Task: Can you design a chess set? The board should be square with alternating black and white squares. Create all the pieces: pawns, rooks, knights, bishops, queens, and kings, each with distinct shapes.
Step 1891:
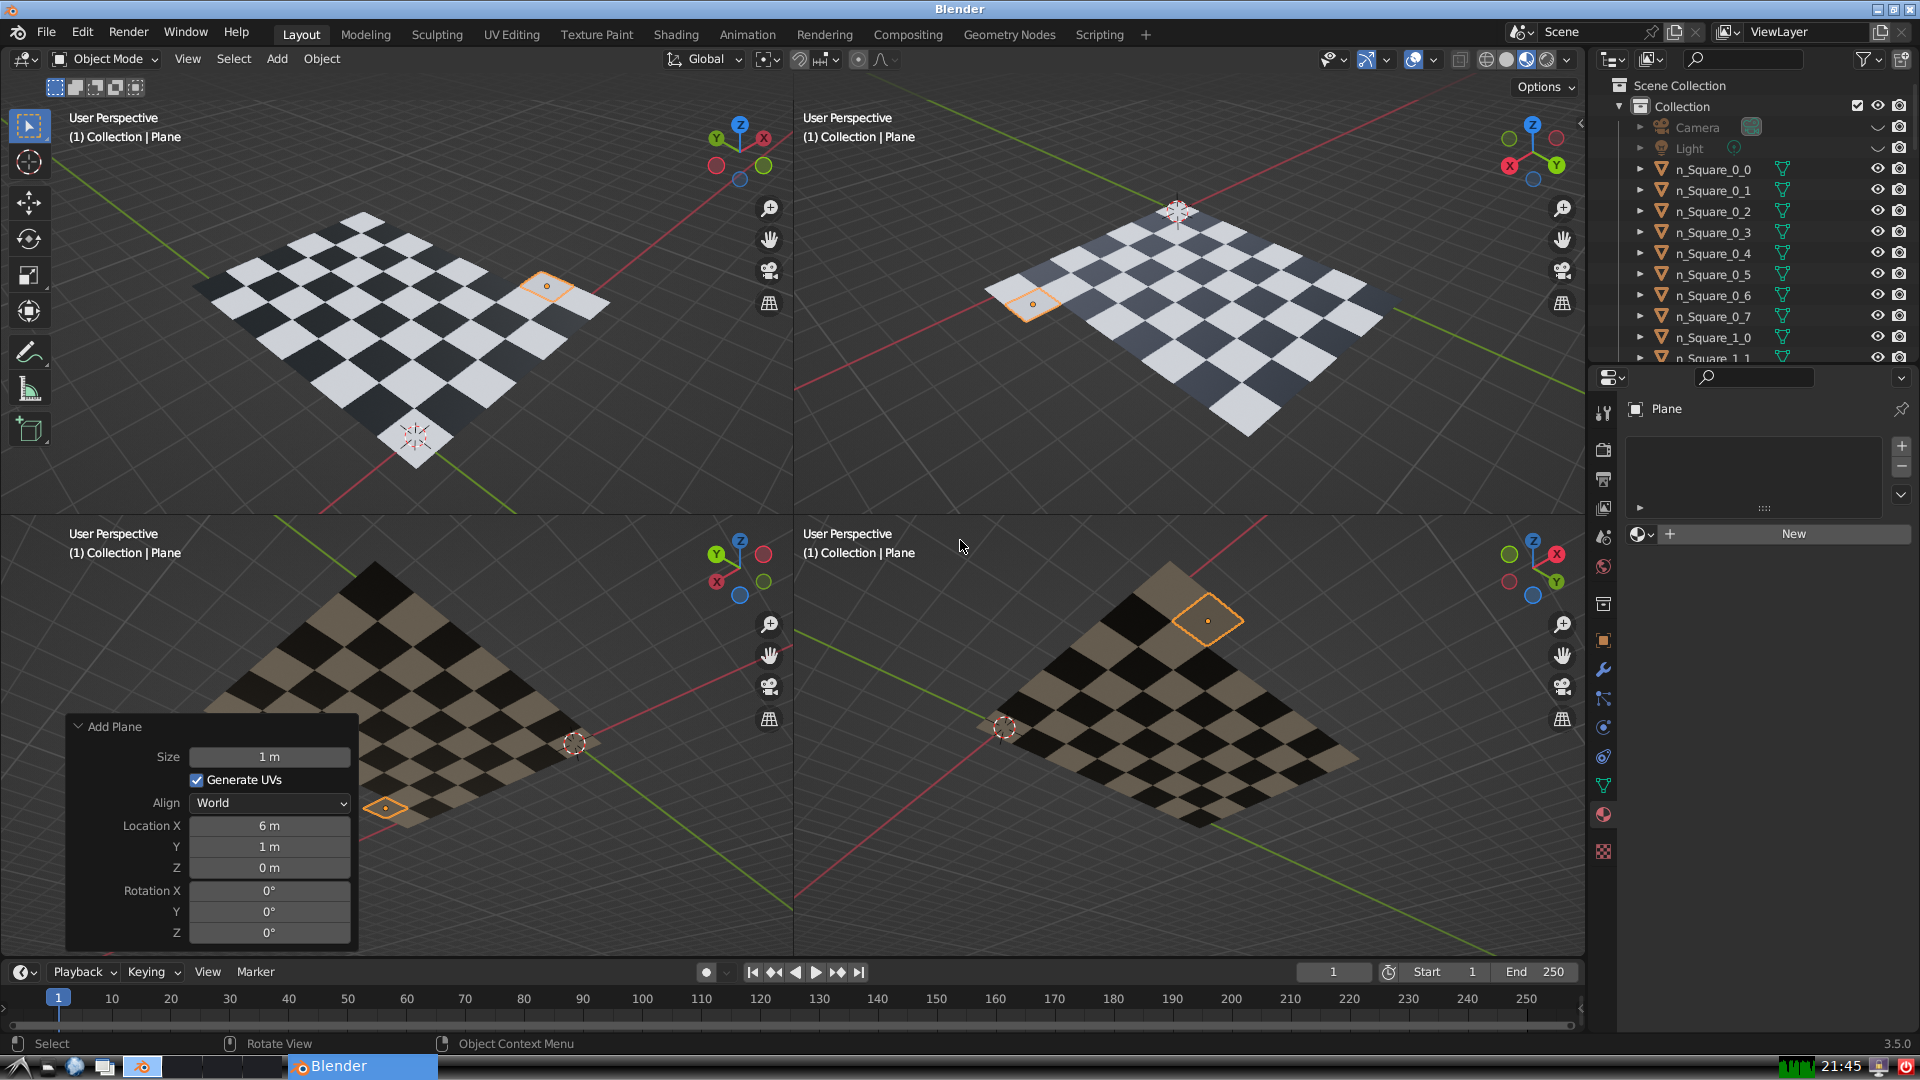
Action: {"mouse_move": [1608, 631]}